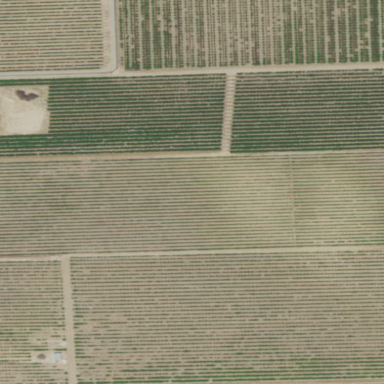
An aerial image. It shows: Vineyard with grape crops.